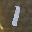
Label: 1